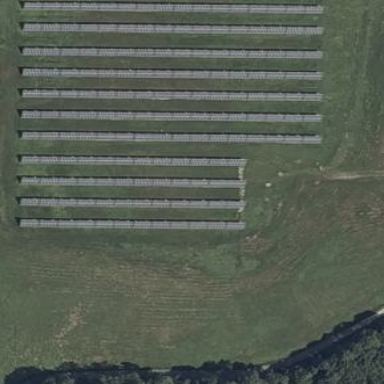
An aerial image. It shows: Solar power plant using photovoltaic technology.